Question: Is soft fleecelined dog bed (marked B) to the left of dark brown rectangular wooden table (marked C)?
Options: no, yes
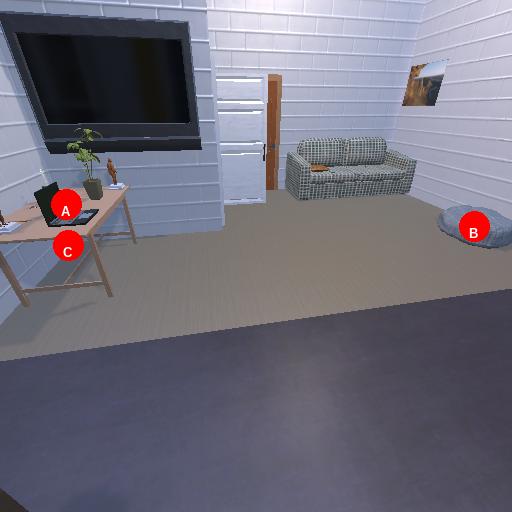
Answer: no